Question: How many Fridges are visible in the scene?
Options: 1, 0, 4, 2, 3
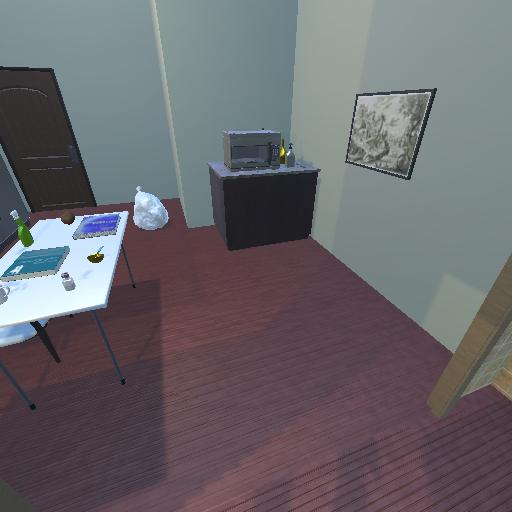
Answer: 1